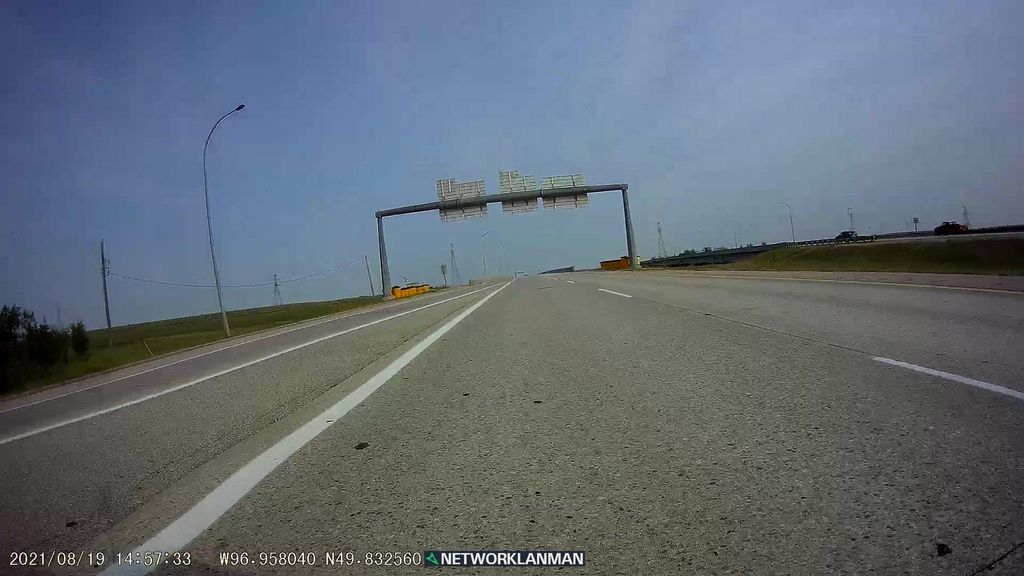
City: winnipeg